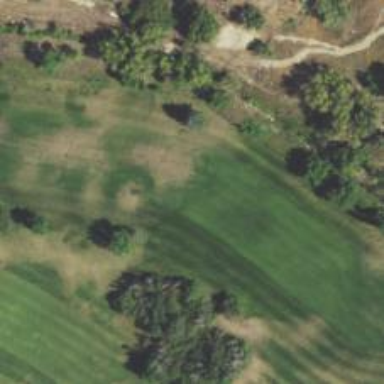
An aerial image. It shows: View of golf hole.